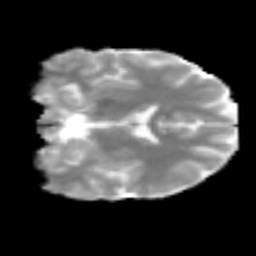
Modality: MD
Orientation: coronal
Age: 22
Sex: male
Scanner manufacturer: siemens
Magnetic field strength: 3 T
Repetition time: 2.3 s
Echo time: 0.085 s